Question: I have integrated my iOS project with , i get Error "We are missing dYSM to process crashes" , i have added dYSM for my latest build but its not working , it keeps asking to show same issue . No help on "Crashlytics Support".Can anyone guide me.

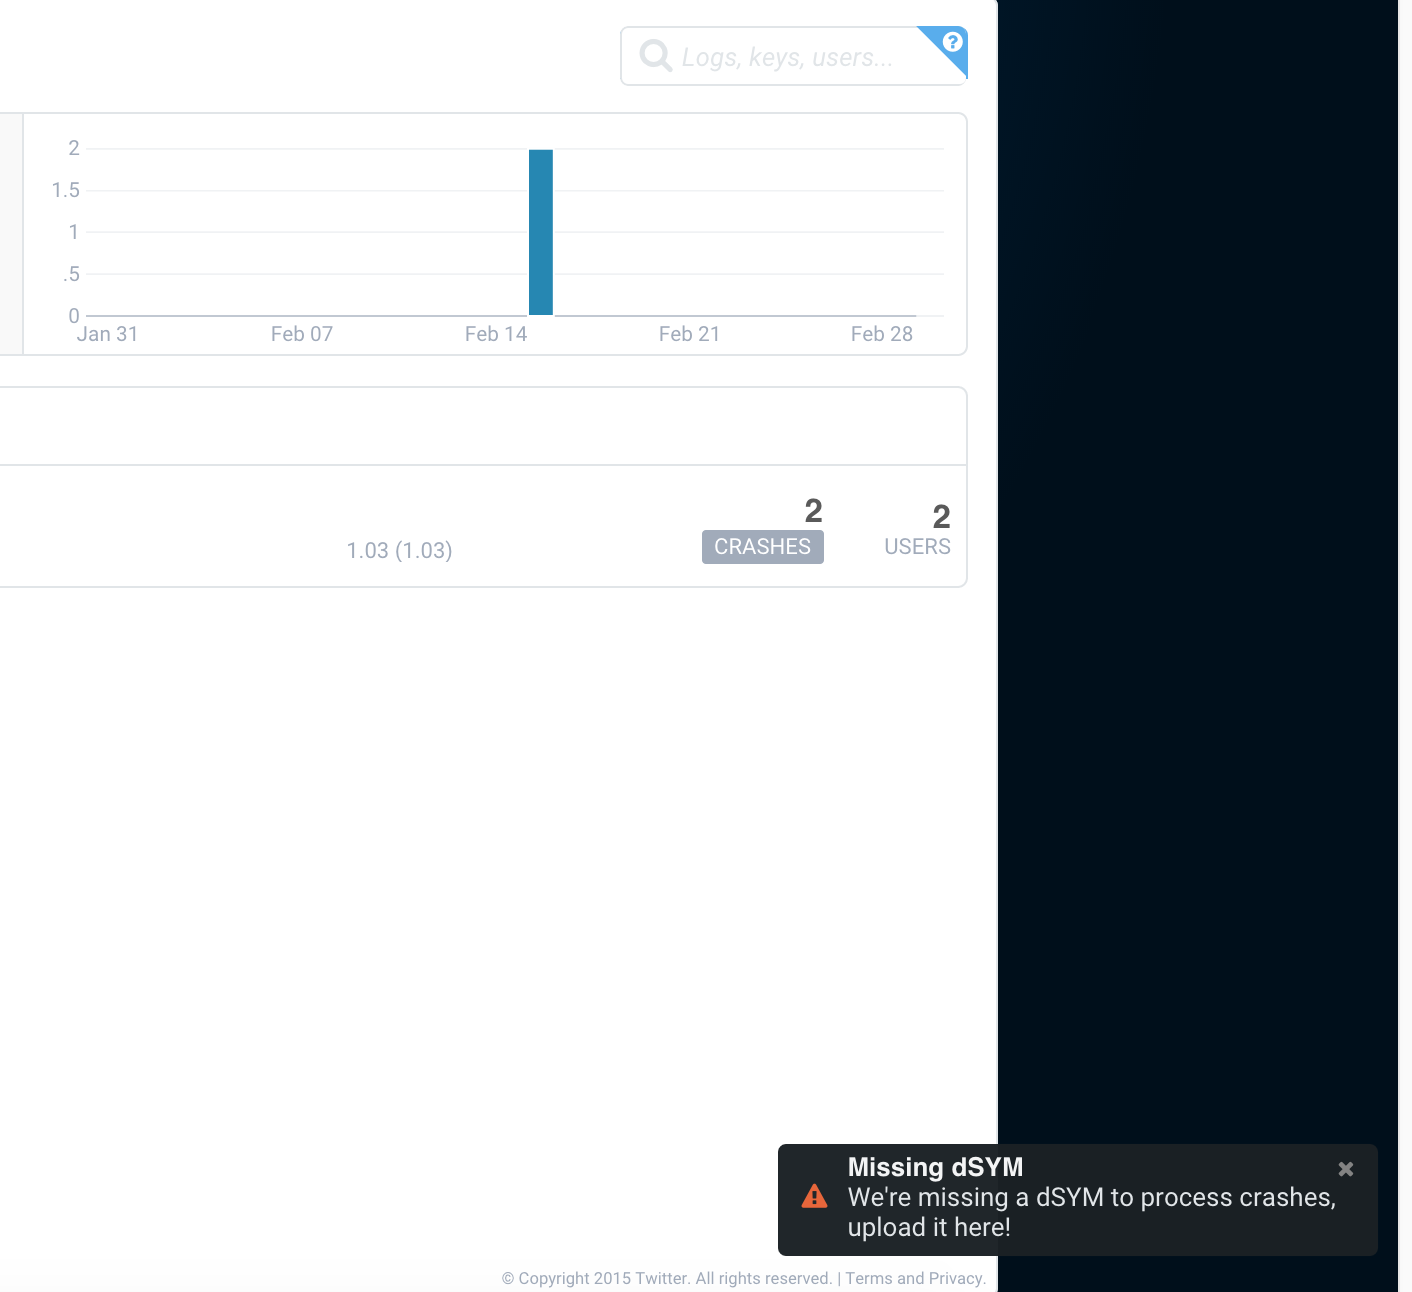
Answer: This was the process I needed in order to solve the same issue for myself. Hopefully it helps someone else.
If you uploaded the app to the store using an archive, make sure you download the dSYMs
1. Go to Window->Organizer in Xcode
2. Find the Archive you used
3. Select the archive and click "Download dSYMs".
1. In Fabric you should see the "Missing dSYM" message. Click that, and you will see something like this below:
<URL>
If you do not see the missing dSYM Message, you can find it here.
1. Click on the gear on the top right of your Fabric Dashboard in your web browser.
2. Click on "Apps"
3. Click on your Application
4. On the right you should see "Missing DSYMs"
Copy the UUID from that message, and paste the following command into an open Terminal window:
'''
mdfind "com_apple_xcode_dsym_uuids == THE-UUID"
'''
This will tell you where the dSYM file you need is located.
Upload the file that you just located in the missing dSYM page.
The crashes will take some time to symbolicate after this (for me it takes 5-10 minutes).
On iOS 9, if you're using Bitcode, you'll need to download the dSYMs from Xcode first.
If you upload the wrong file, it won't tell you. The "Missing dSYM" file message will just continue to show. You need to make sure you upload the right dSYM file in order to properly symbolicate.
For more information, go <URL> and read the official Fabric documentation on this.